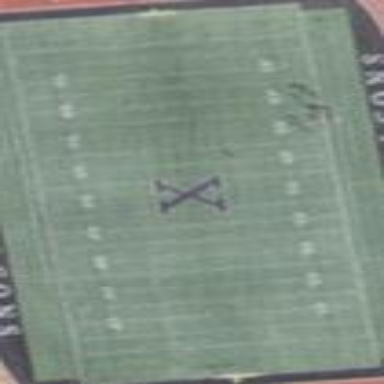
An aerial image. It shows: American football pitch.